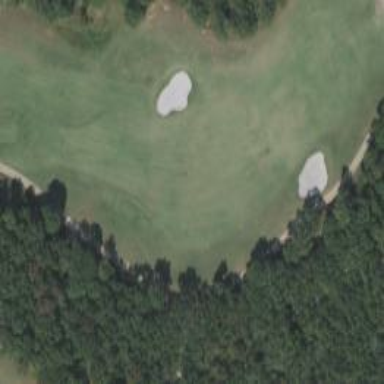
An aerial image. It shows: View of golf hole.